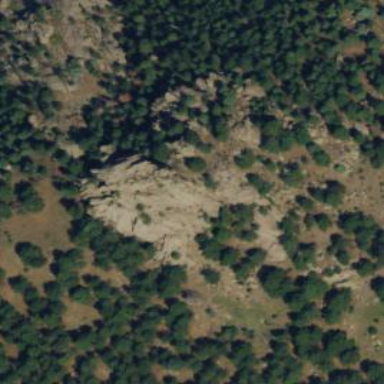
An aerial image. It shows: Landscape dominated by bare rock.